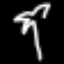
Label: palm tree